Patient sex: F
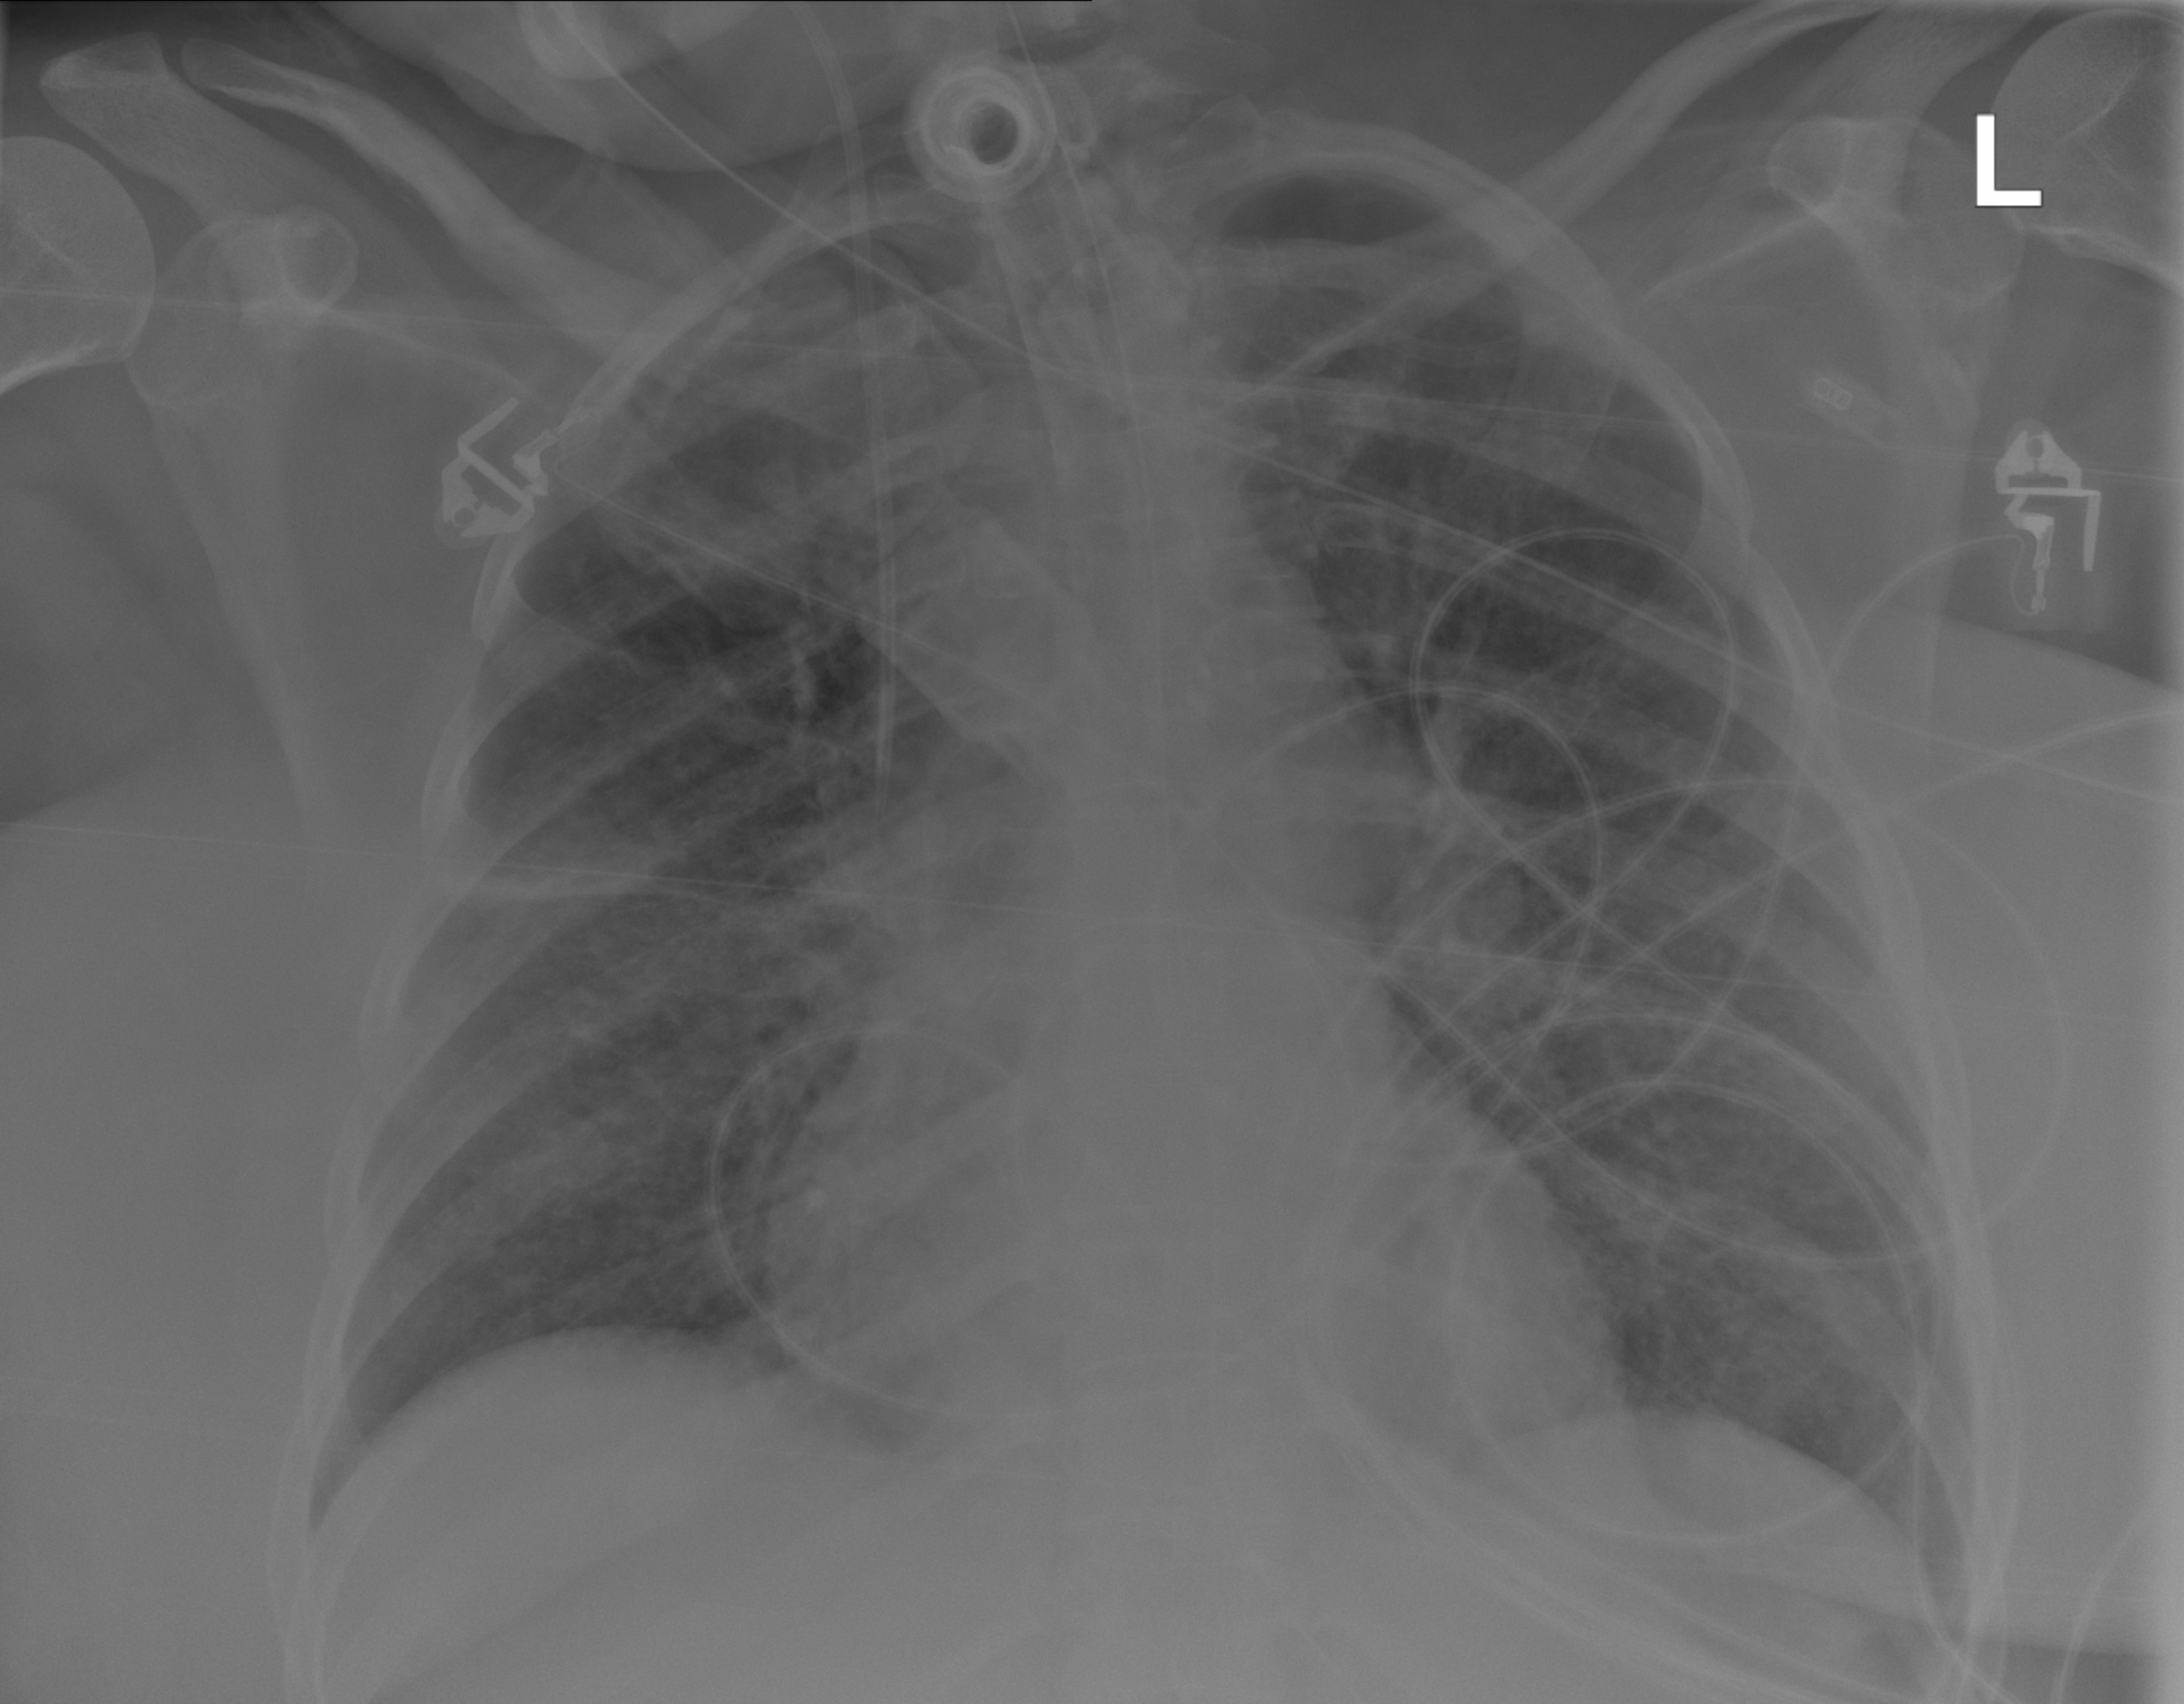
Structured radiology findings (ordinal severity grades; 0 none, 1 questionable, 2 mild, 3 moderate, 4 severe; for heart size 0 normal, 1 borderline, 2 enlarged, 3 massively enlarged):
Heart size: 0
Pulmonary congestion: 0
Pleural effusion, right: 0
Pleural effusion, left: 0
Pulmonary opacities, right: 3
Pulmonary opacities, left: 3
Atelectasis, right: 1
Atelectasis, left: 1